Question: I'm building a small permission system, but unfortunately I'm no SQL expert by any means.
In this system I've decided to give all users a role and then assign specific permissions to the roles. My current database tables look like this:

My question is: What's the best way to check if a given 'User.id' as a permission, by providing a 'Permission.permission_name' value. I've come up with the following query:
'''
SELECT EXISTS (
SELECT perm.id
FROM 'User' userr
INNER JOIN 'Role_Permission' connectionc
ON userr.role_id = connectionc.role_id
INNER JOIN 'Permission' perm
ON connectionc.permission_id = perm.id
WHERE userr.id = 1
AND perm.permission_name LIKE 'doStuff'
) as userHasPermission
'''
It works, but, from my understanding joining is expensive and that query is joining the content of 3 tables and then filtering what it needs.
Link to sqlfiddle: <URL>
Thank you.
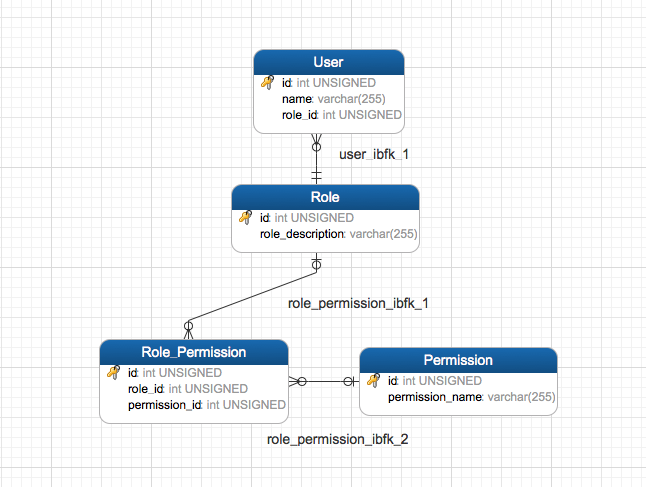
Answer: I don't think there's much place to optimise the query. From the real world scenario, no matter how big the user table is, role and permission table shouldn't exceed 3 digit and therefore, role_permission would not exceed 998001 records. If all the right columns are indexed properly, I believe, the sql will be quite fast (<0.1 sec). You can always check EXPLAIN do check if there's any bottlenecks.
(Off topic)
Alternatively, having worked on a similar project recently, there are few choices out there to improve speed fetching from 'finite' no. records.
- Memory: You can choose to save all these relevant tables/data in memory (as opposed to disk) to minimise I/O related latency.- NoSQL: You can either choose a NoSQL solution like mongoDB and/or implement noSQL-like structure in MySql to eliminate Joins.- Redis: Arguably, the best solution if you'd like to think outside the box. Fastest of all.